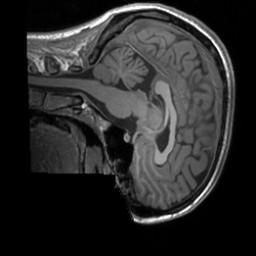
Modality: T1w
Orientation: sagittal
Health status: healthy
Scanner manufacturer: siemens
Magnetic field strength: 3 T
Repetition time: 1.9 s
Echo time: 0.00226 s